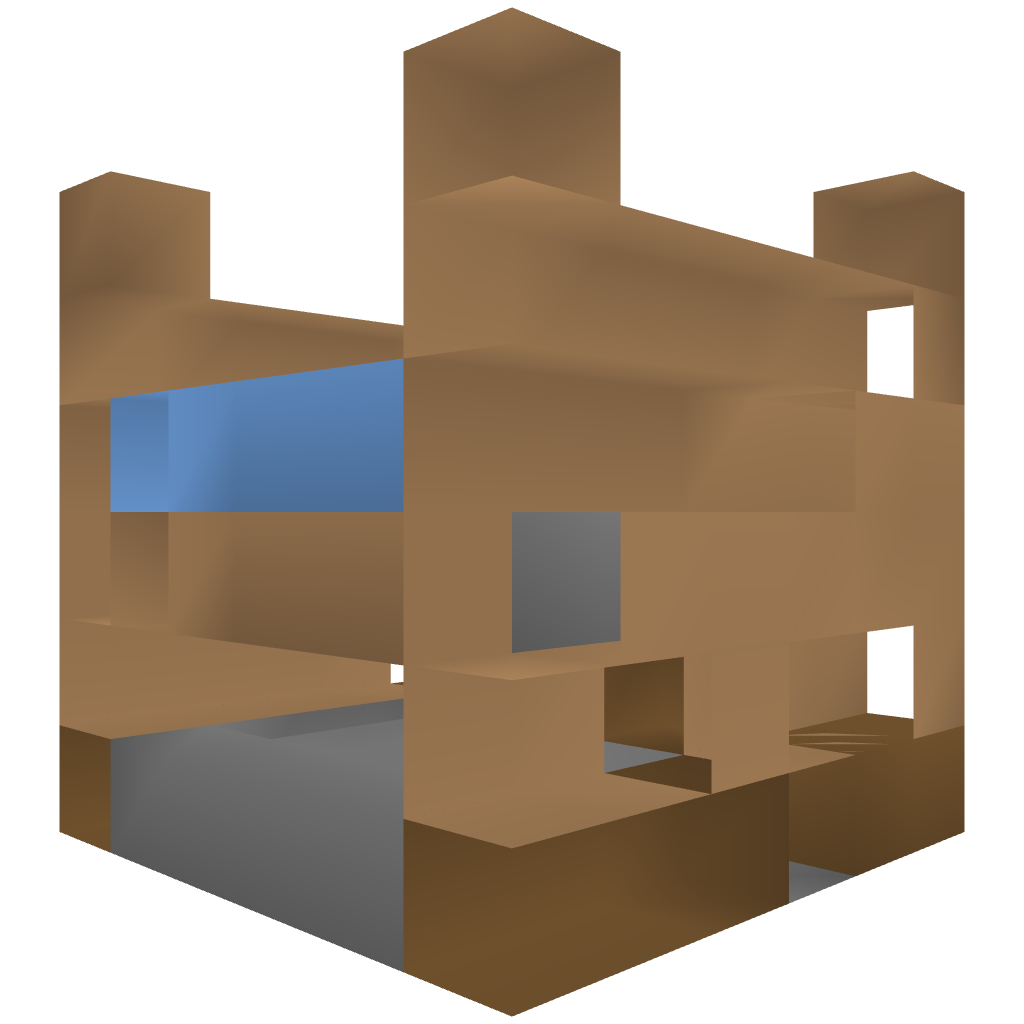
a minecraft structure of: Boat Dock bad low quality